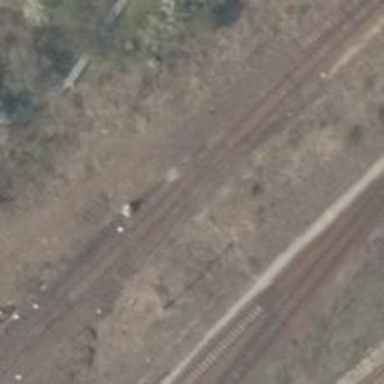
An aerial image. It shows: Disused railway yard.